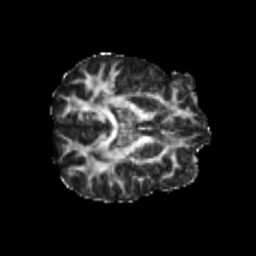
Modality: FA
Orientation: axial
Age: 24
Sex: male
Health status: healthy
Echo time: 0.074 s